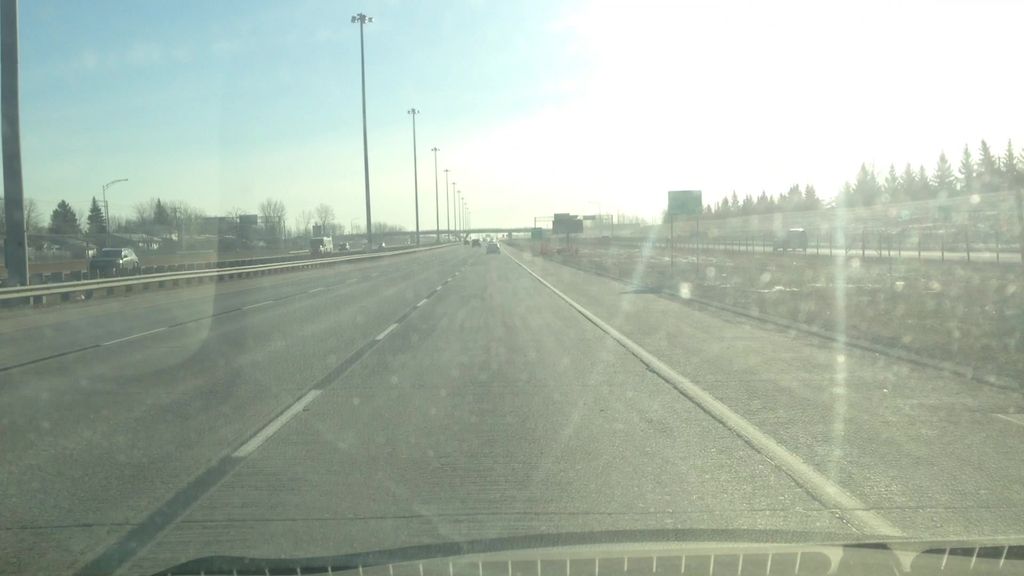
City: montreal